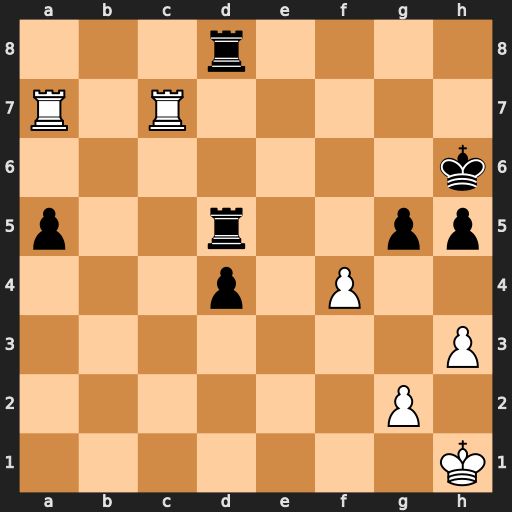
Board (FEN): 3r4/R1R5/7k/p2r2pp/3p1P2/7P/6P1/7K
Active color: w
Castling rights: -
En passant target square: -
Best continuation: f5 R5d7 Rxd7 Rxd7 Rxd7